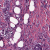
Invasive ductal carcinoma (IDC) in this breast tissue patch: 0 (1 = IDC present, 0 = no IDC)